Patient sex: F
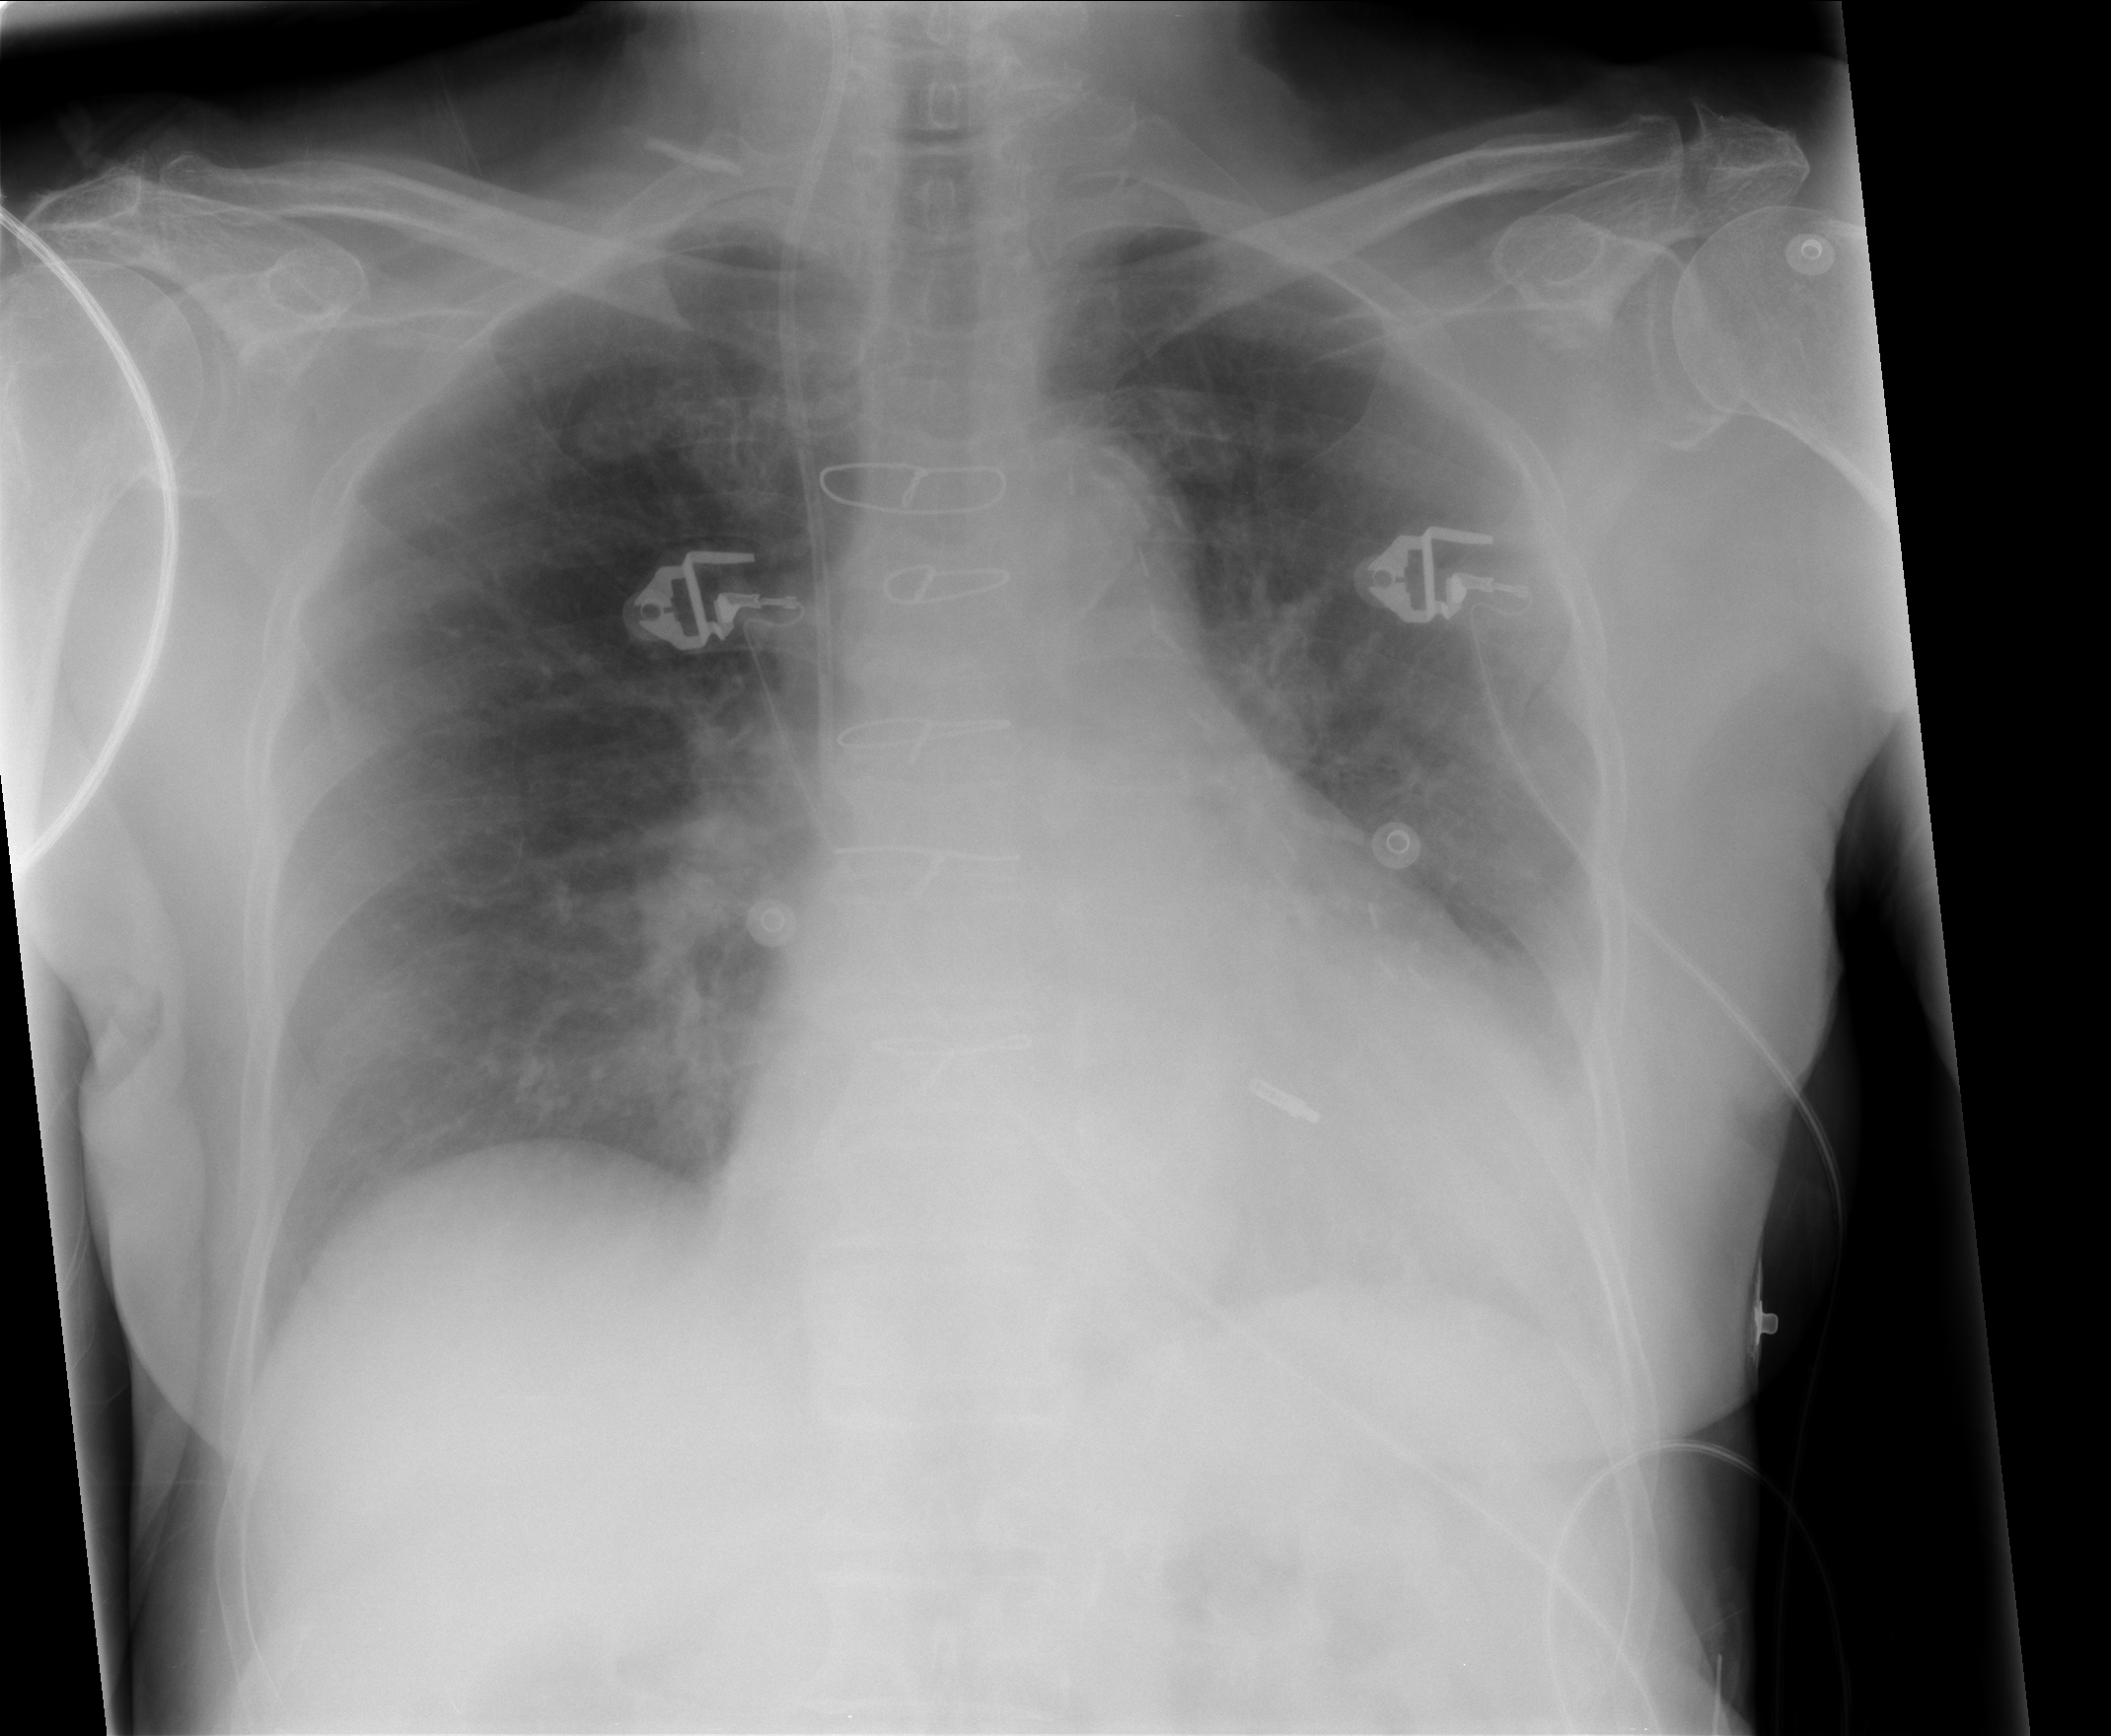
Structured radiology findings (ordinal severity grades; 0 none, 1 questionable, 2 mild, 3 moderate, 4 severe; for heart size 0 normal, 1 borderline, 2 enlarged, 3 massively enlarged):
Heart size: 2
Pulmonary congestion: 2
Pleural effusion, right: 0
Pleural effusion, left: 2
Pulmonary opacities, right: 1
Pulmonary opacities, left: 1
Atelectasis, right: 1
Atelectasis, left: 2